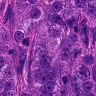
Metastatic tissue present: yes